Field crop: maize
Growth stage: 2
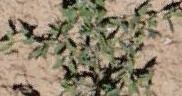
Species: atriplex